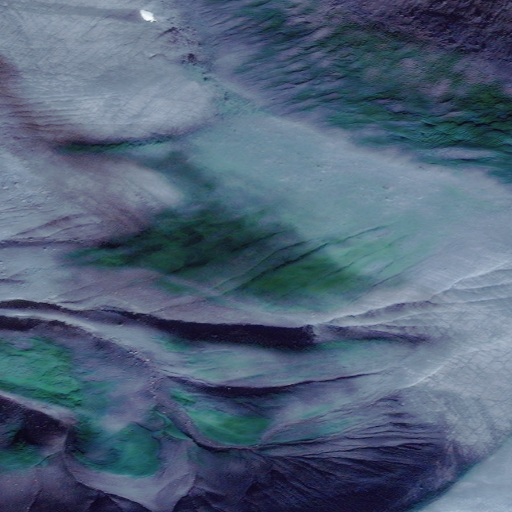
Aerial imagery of mountain in Alaska named Kulthieth Mountain containing only unknown